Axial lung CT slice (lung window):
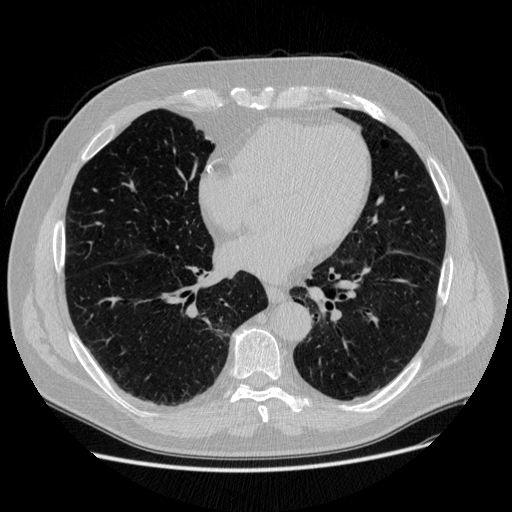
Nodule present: no